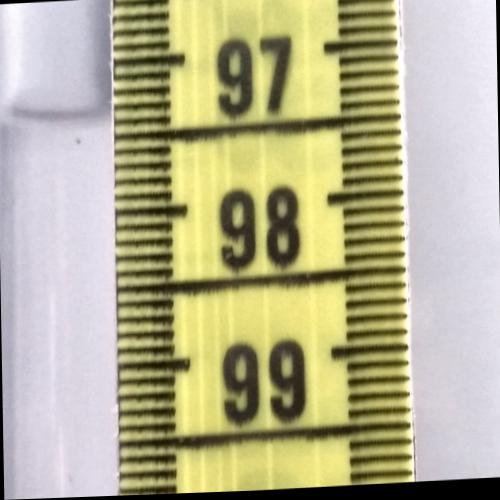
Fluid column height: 97.3 cm